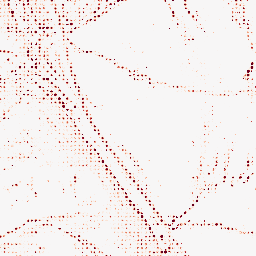
Category: morphological
Decomposition family: morphological_rect
Decomposition parameters: operation: opening
width: 5
height: 5
Upsampling method: sinc_blackman
Upsampling parameters: scale: 8
kernel_size: 4
Upsampling scale: 8